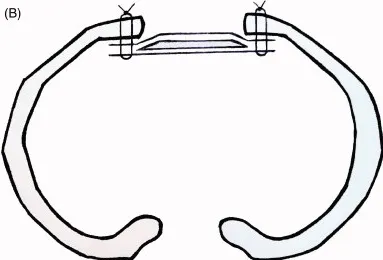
Axial plane A layer of methyl methacrylate was sandwiched between two layers of a polypropylene mesh and sutured to the remaining ribs and muscles with polypropylene 3-0.
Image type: radiology (x_ray)